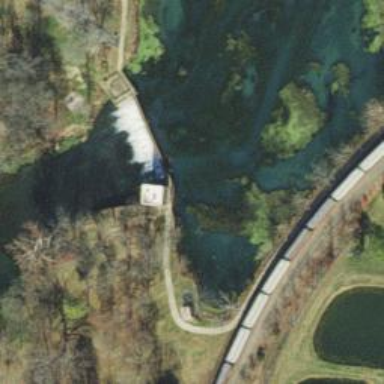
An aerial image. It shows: Dam across waterway.